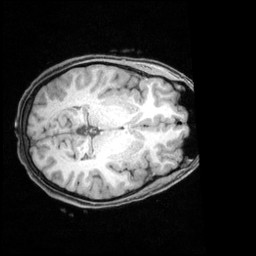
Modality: T1w
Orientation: axial
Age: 21
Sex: female
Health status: healthy